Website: walmart
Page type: account-selection
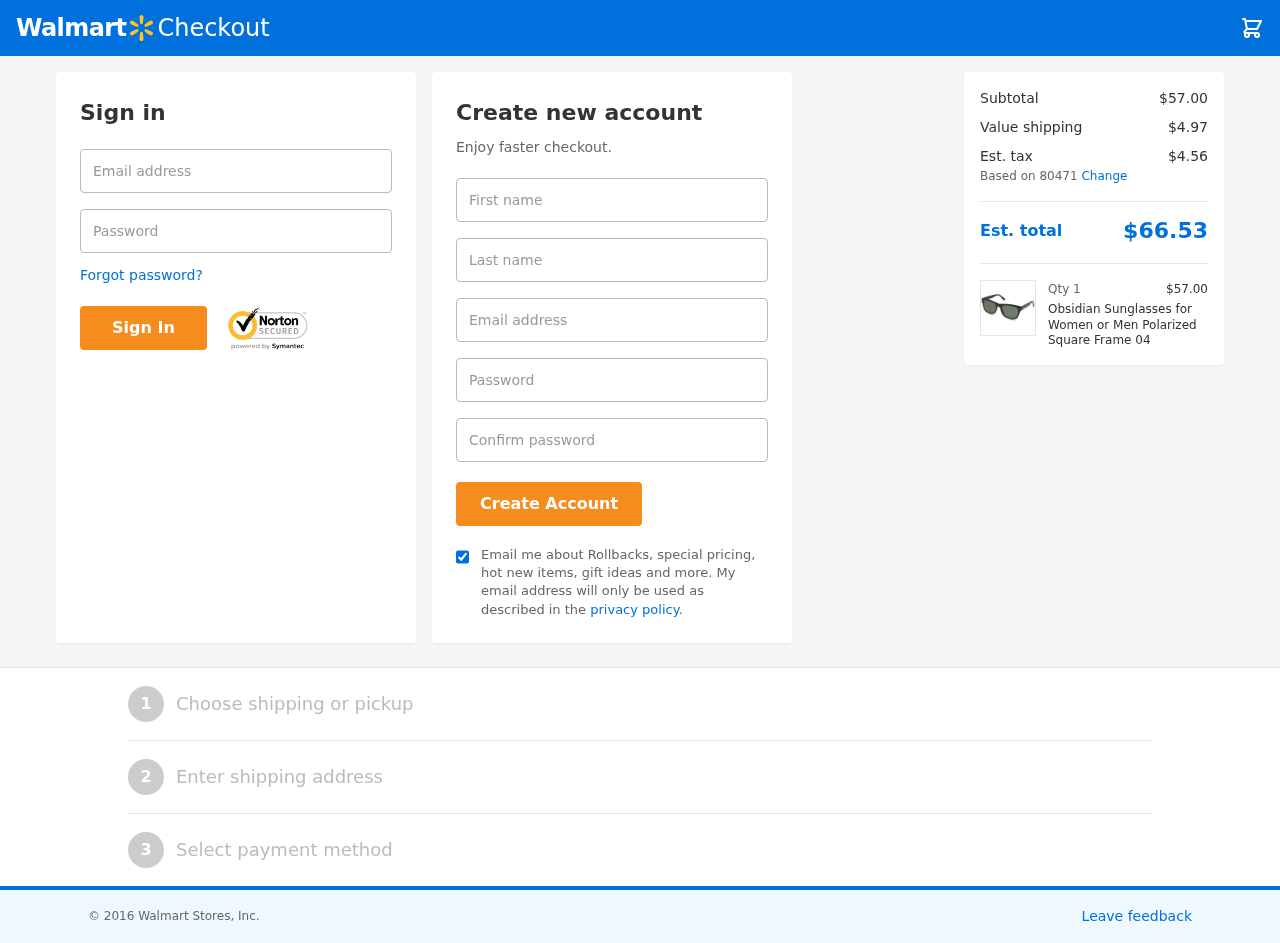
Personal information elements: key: PII_EMAIL
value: aaron.hubbard@hotmail.com
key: PII_FIRSTNAME
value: Aaron
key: PII_LASTNAME
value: Hubbard
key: PII_LOGIN_USERNAME
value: aaron.hubbard
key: PII_POSTCODE
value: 80471
Product elements: key: PRODUCT1_NAME
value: Obsidian Sunglasses for Women or Men Polarized Square Frame 04
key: PRODUCT1_PRICE
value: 57
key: PRODUCT1_QUANTITY
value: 1
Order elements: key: ORDER_SUBTOTAL
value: $57.00
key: ORDER_SHIPPING_COST
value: $4.97
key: ORDER_TAX
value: $4.56
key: ORDER_TOTAL
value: $66.53